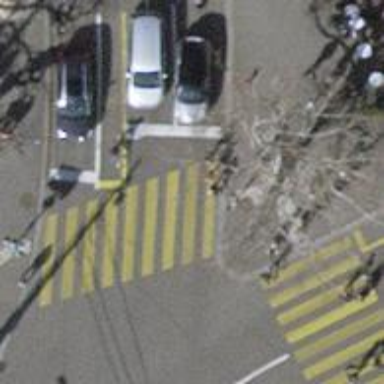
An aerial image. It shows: Kerb barrier.